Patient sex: M
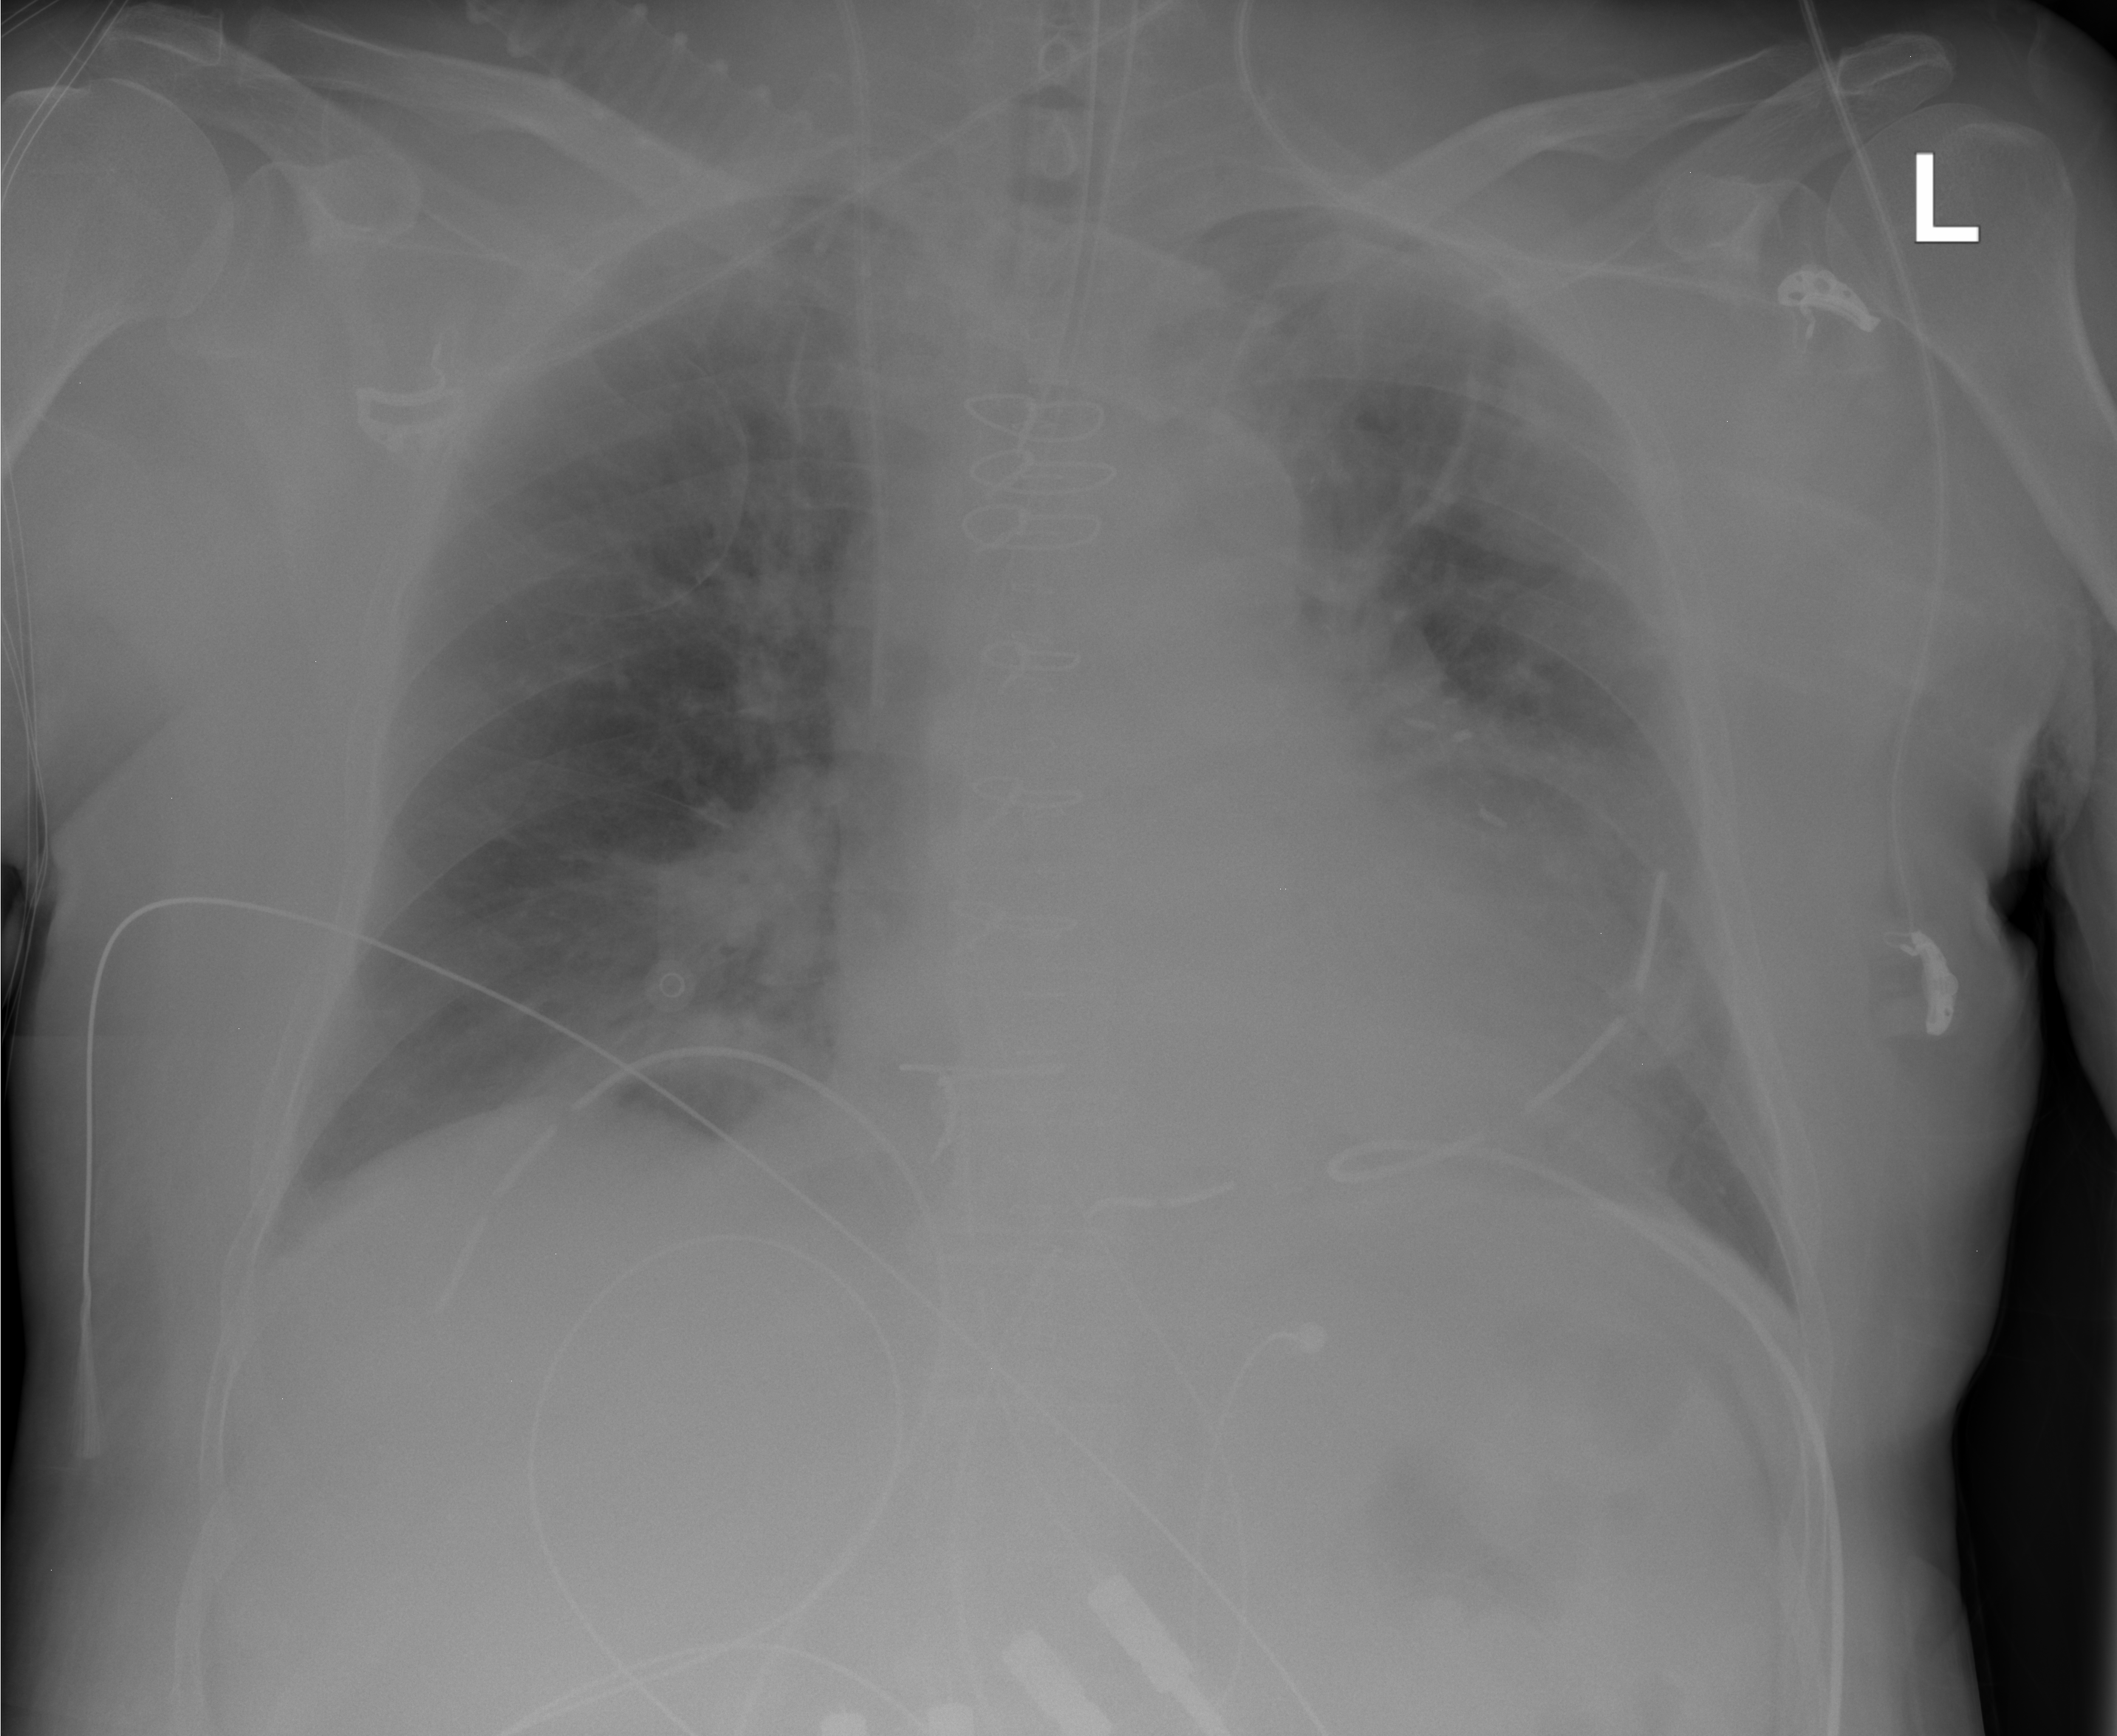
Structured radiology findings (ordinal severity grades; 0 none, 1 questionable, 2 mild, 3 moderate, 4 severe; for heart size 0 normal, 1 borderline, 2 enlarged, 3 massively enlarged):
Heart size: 2
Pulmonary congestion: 2
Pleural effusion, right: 0
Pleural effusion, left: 1
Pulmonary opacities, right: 0
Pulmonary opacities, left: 2
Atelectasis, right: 1
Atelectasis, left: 1